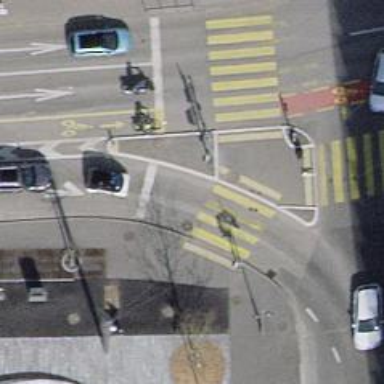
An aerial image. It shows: Road crossing with traffic signals.